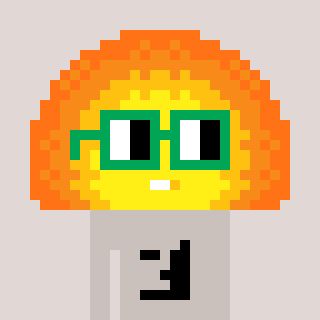
a pixel art character with square green glasses, a sunset-shaped head and a foggrey-colored body on a warm background